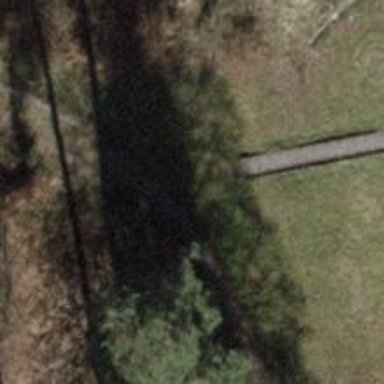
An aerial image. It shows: Road with steps.